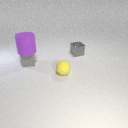
small gray rubber cube to the left of small gray metal cube